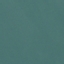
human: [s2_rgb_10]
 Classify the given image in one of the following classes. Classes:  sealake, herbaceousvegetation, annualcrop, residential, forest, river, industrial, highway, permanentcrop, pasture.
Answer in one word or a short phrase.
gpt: SeaLake